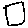
Label: square